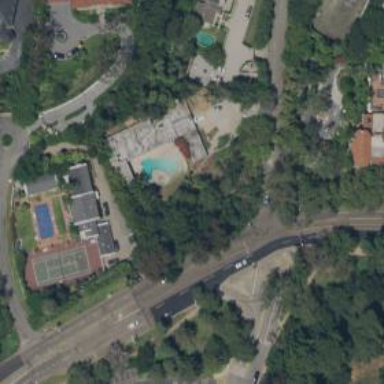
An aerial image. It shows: Secondary asphalt road surrounded by residential properties.